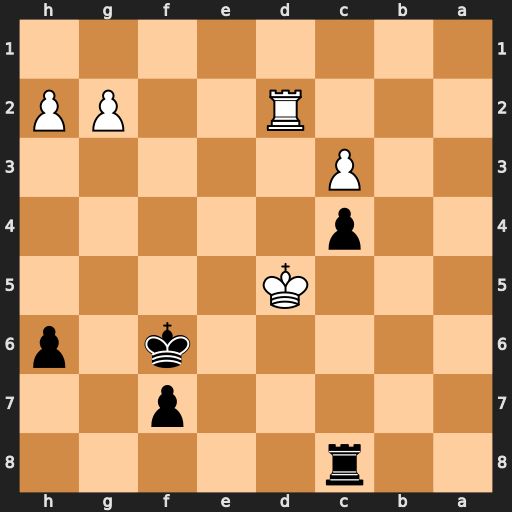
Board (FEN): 2r5/5p2/5k1p/3K4/2p5/2P5/3R2PP/8
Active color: b
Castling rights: -
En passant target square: -
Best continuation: Rd8+ Kxc4 Rxd2